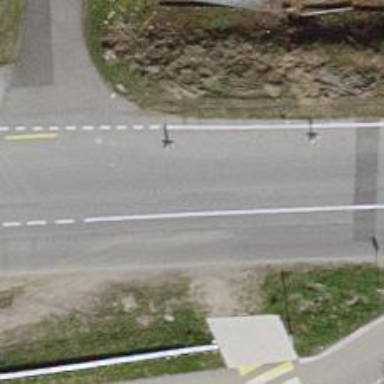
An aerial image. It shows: Marked footway crossing with center island.